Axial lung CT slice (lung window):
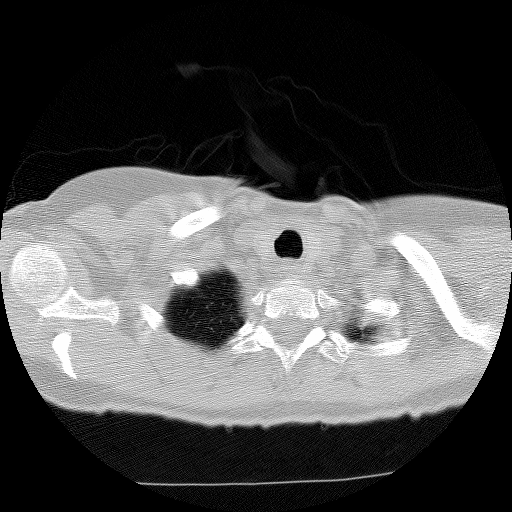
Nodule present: no